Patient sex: M
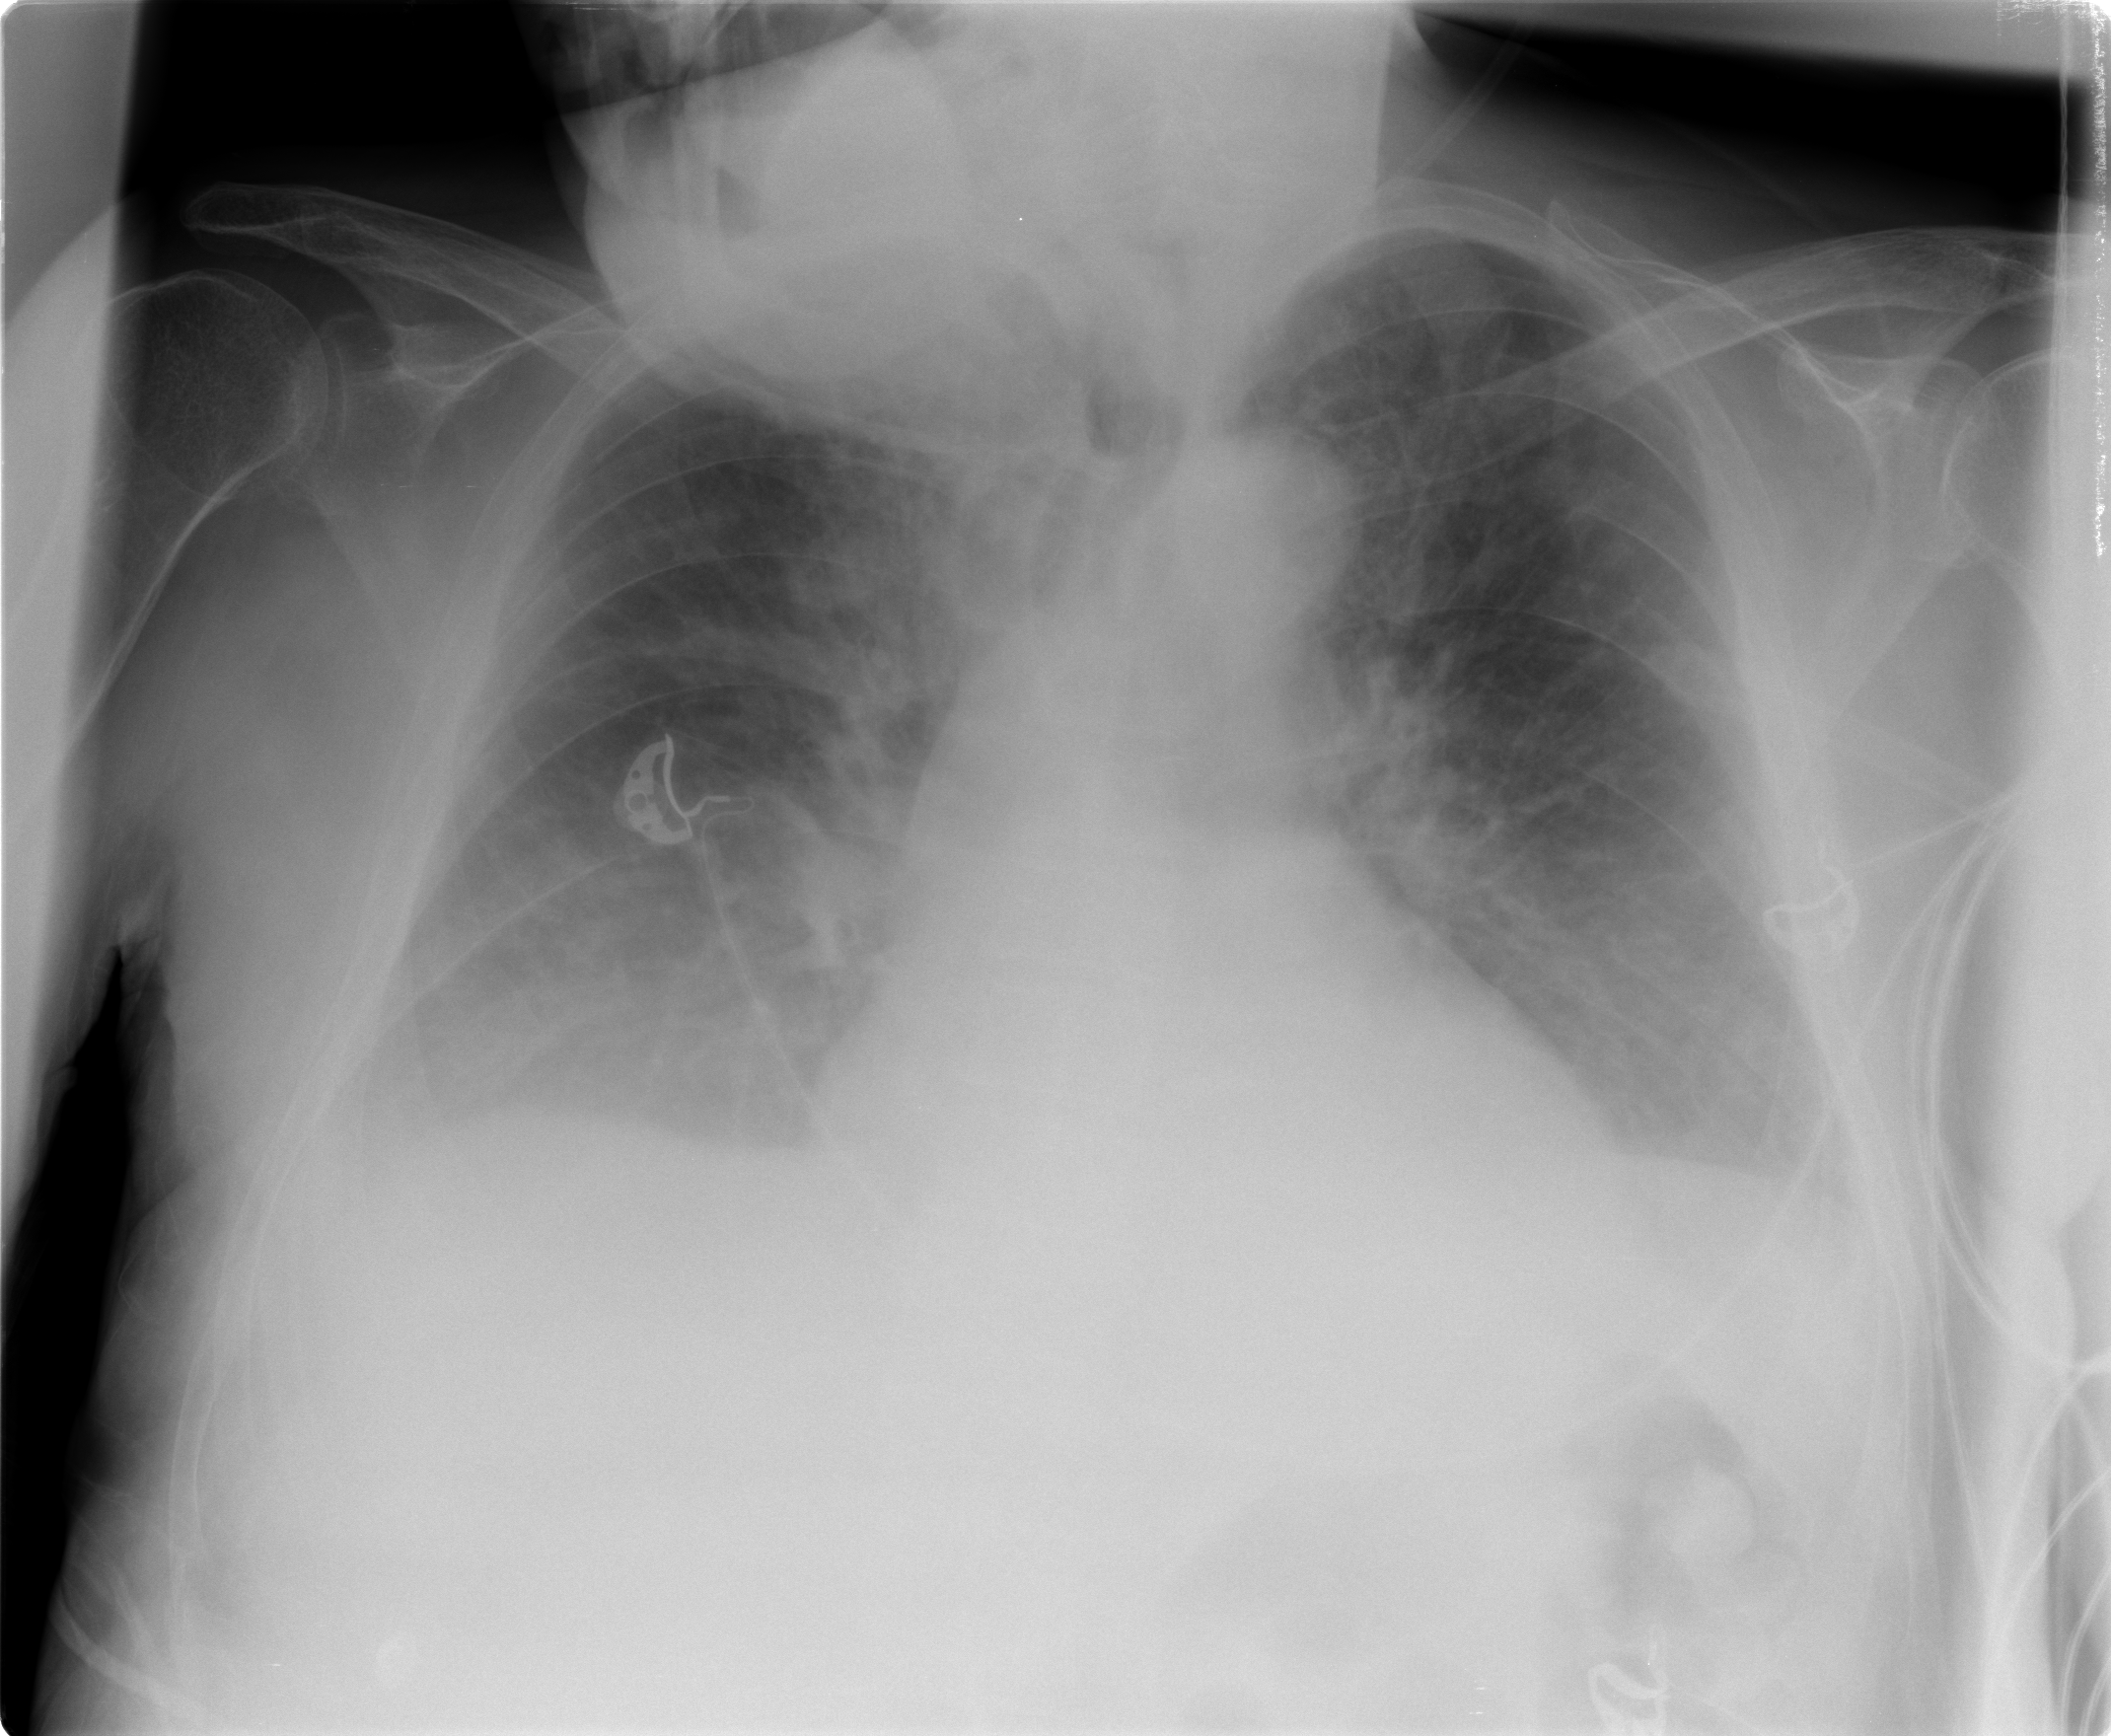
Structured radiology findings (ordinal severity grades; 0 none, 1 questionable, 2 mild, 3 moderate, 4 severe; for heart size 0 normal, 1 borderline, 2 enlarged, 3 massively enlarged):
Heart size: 2
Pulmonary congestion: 2
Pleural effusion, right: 2
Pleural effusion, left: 1
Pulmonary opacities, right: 0
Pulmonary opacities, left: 0
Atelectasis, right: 2
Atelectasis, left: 2